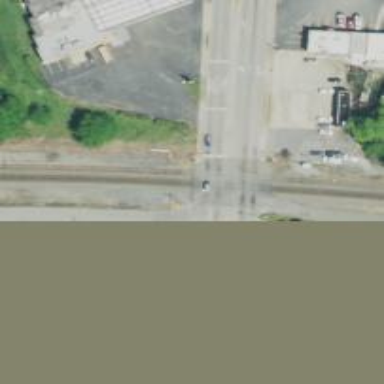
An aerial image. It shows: Railway crossing.